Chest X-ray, PA view. Patient: 59 years old, sex F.
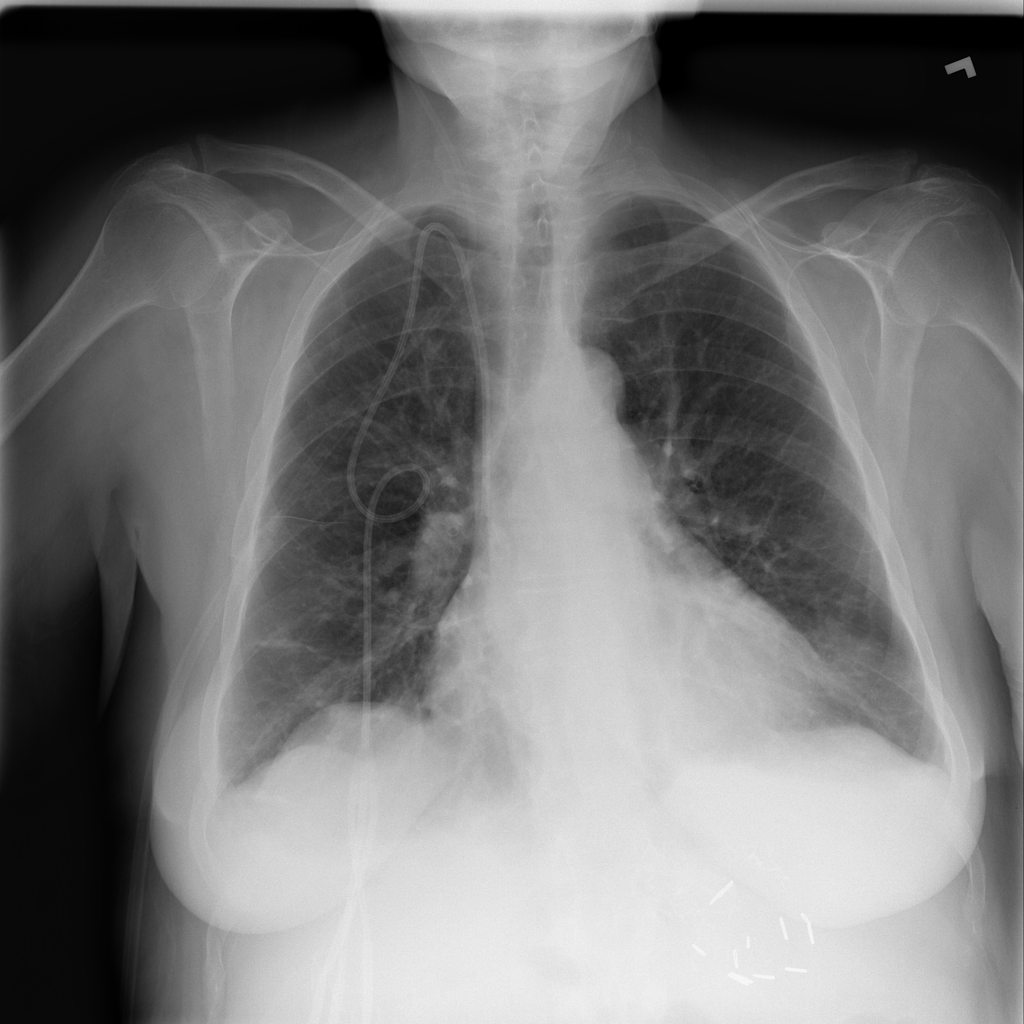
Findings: Cardiomegaly, Effusion, Pleural_Thickening